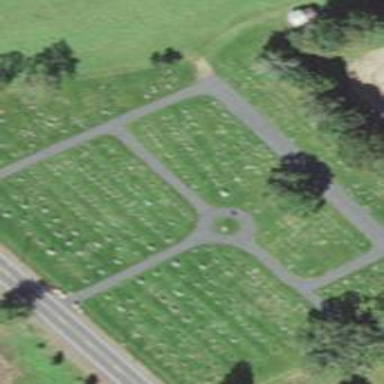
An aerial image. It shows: Private cemetery.